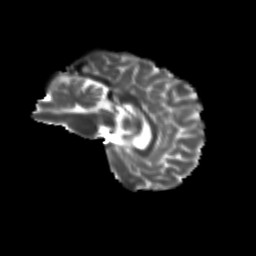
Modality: T2w
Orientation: sagittal
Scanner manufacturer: siemens
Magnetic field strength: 3 T
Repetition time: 9.2 s
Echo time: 0.084 s